九年级 · 组合几何学
(12 分) 如图, 圆内接四边形 $A B C D$ 的对角线 $A C, B D$ 交于点 $E, B D$ 平分 $\angle A B C$, $\angle B A C=\angle A D B$.

(1)求证 $D B$ 平分 $\angle A D C$, 并求 $\angle B A D$ 的大小;

(2)过点 $C$ 作 $C F / / A D$ 交 $A B$ 的延长线于点 $F$. 若 $A C=A D, B F=2$, 求此圆半径的长.


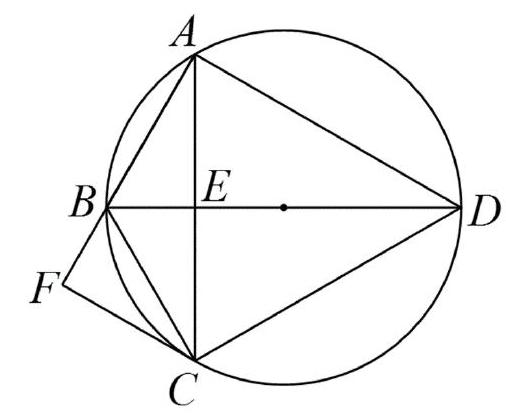
答案:  (1) 见解析, $\angle B A D=90^{\circ}$

(2) 4

解析: (1) 根据已知得出 $A B=B C$, 则 $\angle A D B=\angle C D B$, 即可证明 $D B$ 平分 $\angle A D C$, 进而根据 $B D$ 平分 $\angle A B C$, 得出 $A D=C D$, 推出 $B A D=B C D$, 得出 $B D$ 是直径, 进而可得 $\angle B A D=90^{\circ} ;$

（2）根据（1）的结论结合已知条件得出, $\angle F=90^{\circ}, \triangle A D C$ 是等边三角形, 进而得出 $\angle C D B=\frac{1}{2} \angle A D C=30^{\circ}$, 由 $B D$ 是直径, 根据含 30 度角的直角三角形的性质可得 $B C=\frac{1}{2} B D$,在 Rt $\triangle B F C$ 中, 根据含 30 度角的直角三角形的性质求得 $B C$ 的长, 进而即可求解.

【详解】(1) 解: $\because \angle B A C=\angle A D B$

$\therefore A B=B C$,

$\therefore \angle A D B=\angle C D B$, 即 $D B$ 平分 $\angle A D C$.

$\because B D$ 平分 $\angle A B C$,

$\therefore \angle A B D=\angle C B D$,

$\therefore A D=C D$,

$\therefore A B+A D=B C+C D$, 即 $B A D=B C D$,

$\therefore B D$ 是直径,

$\therefore \angle B A D=90^{\circ}$;

(2) 解: $\because \angle B A D=90^{\circ}, C F / / A D$,

$\therefore \angle F+\angle B A D=180^{\circ}$, 则 $\angle F=90^{\circ}$.

$\because A D=C D$,

$\therefore A D=D C$.

$\because A C=A D$,

$\therefore A C=A D=C D$,

$\therefore \triangle A D C$ 是等边三角形, 则 $\angle A D C=60^{\circ}$.

$\because B D$ 平分 $\angle A D C$,

$\therefore \angle C D B=\frac{1}{2} \angle A D C=30^{\circ}$.

$\because B D$ 是直径,

$\therefore \angle B C D=90^{\circ}$, 则 $B C=\frac{1}{2} B D$.

$\because$ 四边形 $A B C D$ 是圆内接四边形,

$\therefore \angle A D C+\angle A B C=180^{\circ}$, 则 $\angle A B C=120^{\circ}$,

$\therefore \angle F B C=60^{\circ}$,

$\therefore \angle F C B=90^{\circ}-60^{\circ}=30^{\circ}$,

$\therefore F B=\frac{1}{2} B C$.

$\because B F=2$,

$\therefore B C=4$,

$\therefore B D=2 B C=8$.

$\because B D$ 是直径,

$\therefore$ 此圆半径的长为 $\frac{1}{2} B D=4$.

【点睛】本题考查了弧与圆周角的关系, 等弧所对的圆周角相等, 直径所对的圆周角是直角,含 30 度角的直角三角形的性质, 等边三角形的性质与判定, 圆内接四边形对角互补, 熟练
掌握以上知识是解题的关键.